高二 · 变换几何
14.利用图像变换作出下列函数的简图:

(1) $y=1-\cos x, x \in[0,2 \pi]$;

(2) $y=|\sin x|, x \in[0,4 \pi] \cdot$
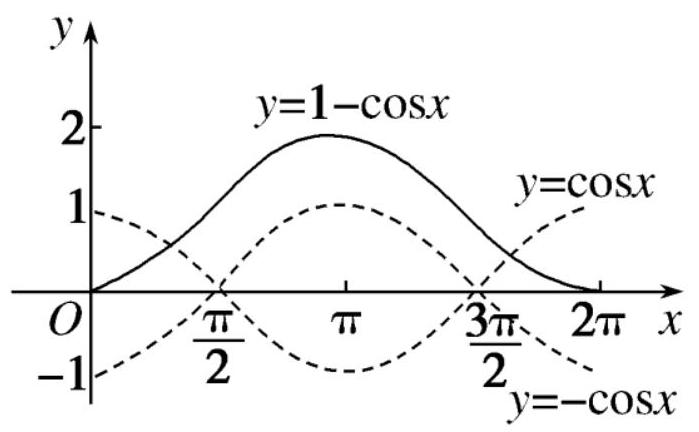
答案: (1)（2）
解析: (1) 首先用 “五点法” 作出函数 $y=\cos x, x \in[0,2 \pi]$ 的简图, 再作出 $y=\cos x, x \in[0,2 \pi]$ 的简图关于 $x$ 轴对称的简图, 即 $y=-\cos x, x \in[0,2 \pi]$ 的简图，将 $y=-\cos x, x \in[0,2 \pi]$ 的简图向上平移 1 个单位即可得到 $y=1-\cos x, x \in[0,2 \pi]$ 的简图，如图所示.

(2)首先用 “五点法” 作出函数 $y=\sin x, x \in[0,4 \pi]$ 的简图，再将该简图在 $x$ 轴下方的部分翻折到 $x$ 轴的上方, 即得到 $y=|\sin x|, x \in[0,4 \pi]$ 的简图，如图所示.